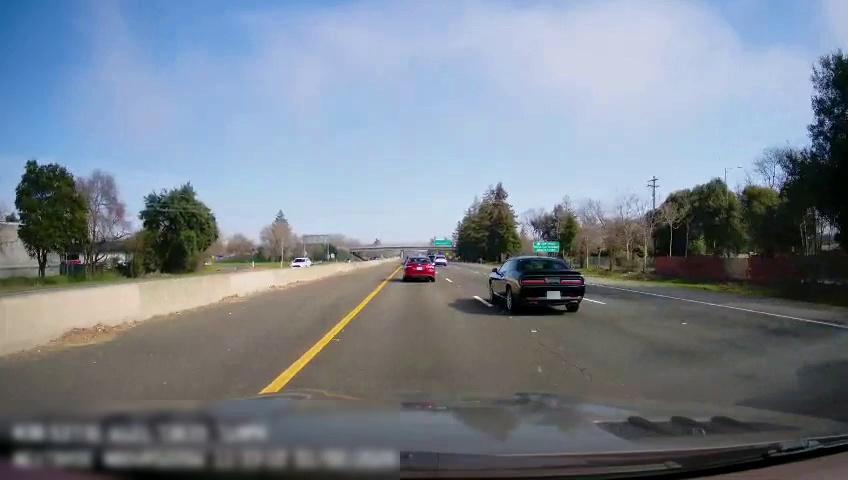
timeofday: Day
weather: Sunny
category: Drivable Space
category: Vehicles | Car
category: Vehicles | Car
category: Vehicles | Car
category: Vehicles | Car
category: Lanes | Current Lane
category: Lanes | Current Lane
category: Lanes | Alternate Lane
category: Lanes | Alternate Lane
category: Traffic | Signs
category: Traffic | Signs